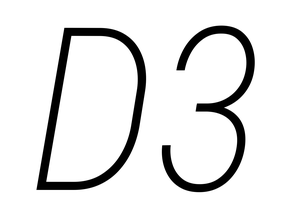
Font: Roboto-Italic_Condensed_ExtraLight_Italic